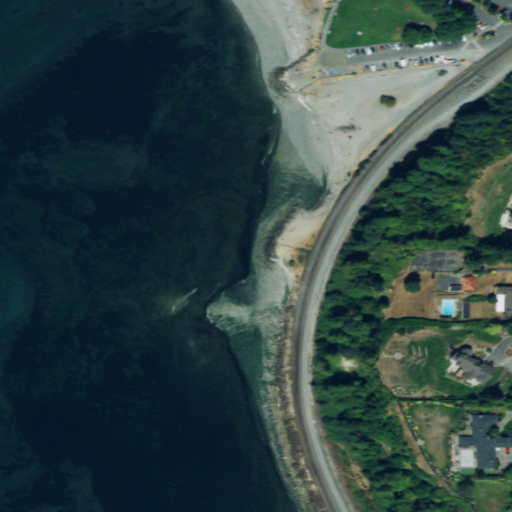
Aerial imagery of cape in Washington named Edwards Point containing open water, medium intensity development, herbaceous wetlands, low intensity development, barren land, open development, and high intensity development